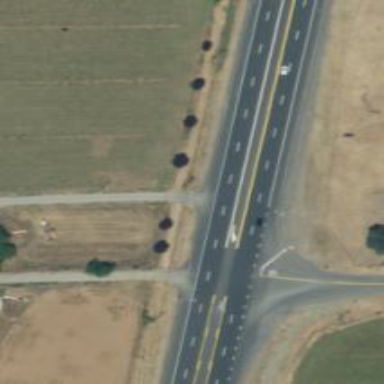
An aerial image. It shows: Asphalt road designated as trunk highway.